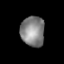
Tissue: lung
Cell type: Endothelial cells
Senescence score: 0.2227
Nuclear area (px): 708
Mean DAPI intensity: 131.16